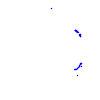
Particle: kaon